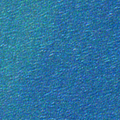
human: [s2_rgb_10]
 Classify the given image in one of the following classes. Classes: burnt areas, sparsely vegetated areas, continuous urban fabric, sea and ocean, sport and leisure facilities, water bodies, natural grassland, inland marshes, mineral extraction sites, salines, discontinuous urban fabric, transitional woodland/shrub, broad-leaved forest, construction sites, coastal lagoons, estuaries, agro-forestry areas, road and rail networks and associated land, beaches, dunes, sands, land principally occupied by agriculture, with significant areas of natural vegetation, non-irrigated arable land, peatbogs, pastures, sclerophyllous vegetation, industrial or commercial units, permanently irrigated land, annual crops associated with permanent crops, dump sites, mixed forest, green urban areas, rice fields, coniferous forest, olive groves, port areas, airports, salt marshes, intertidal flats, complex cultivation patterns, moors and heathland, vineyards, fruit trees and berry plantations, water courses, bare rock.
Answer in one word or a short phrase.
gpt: sea and ocean